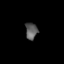
Tissue: lung
Cell type: Epithelial cells
Senescence score: 0.2119
Nuclear area (px): 202
Mean DAPI intensity: 89.252